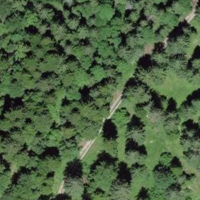
EUNIS habitat code: 44
Species observed at this site:
Silene dioica